Question: I have a dataset (df) with 111 data points that are assigned to three categorical classes labelled "Acoustic", "Visual" and "Both".
'''
bft swell depth dist boats type
1 1 1.0 10 <PHONE> 0 Acoustic
2 1 2.0 13 <PHONE> 0 Acoustic
3 1 0.5 10 <PHONE> 0 Acoustic
4 2 0.5 16 2.<PHONE> 2 Acoustic
5 2 0.5 14 2.<PHONE> 0 Acoustic
6 1 0.5 15 2.<PHONE> 0 Acoustic
'''
And I have five feature parameters that I want to use to cluster these classes. The data doesn't cluster well, and I can see this via a scatter plot (and that's okay) but when I try to colour code these plots, it returns blank plots.
Even if they don't cluster well, I feel like it should still plot the colours. Im new to this so Im probably missing something.
Could someone help me out please?
Below is the code Im using and Im also attaching a picture of my scatter plot w/o colour.
'''
df <- porpoise[,c("bft", "swell", "depth", "dist", "boats", "type")]
pairs(df[,1:5], pch = 15, lower.panel = NULL)
my_cols <- c("#00AFBB", "#E7B800", "#FC4E07")
pairs(df[,1:5], pch = 19, cex = 0.5,
col = my_cols["type"],
lower.panel=NULL)
'''
When I tried to do a trial cluster analysis on this dataset, the same thing happens but I get this warning after I run the det_col line "NAs introduced by coercion"
'''
df2 <- df[,-6]
detection_type <- df[,6]
library(colorspace)
det_col <- rev(rainbow_hcl(3))[as.numeric(detection_type)]
'''
I feel this has something to do with the plots not being able to get colour coded (if this helps to solve the mystery).
Thanks
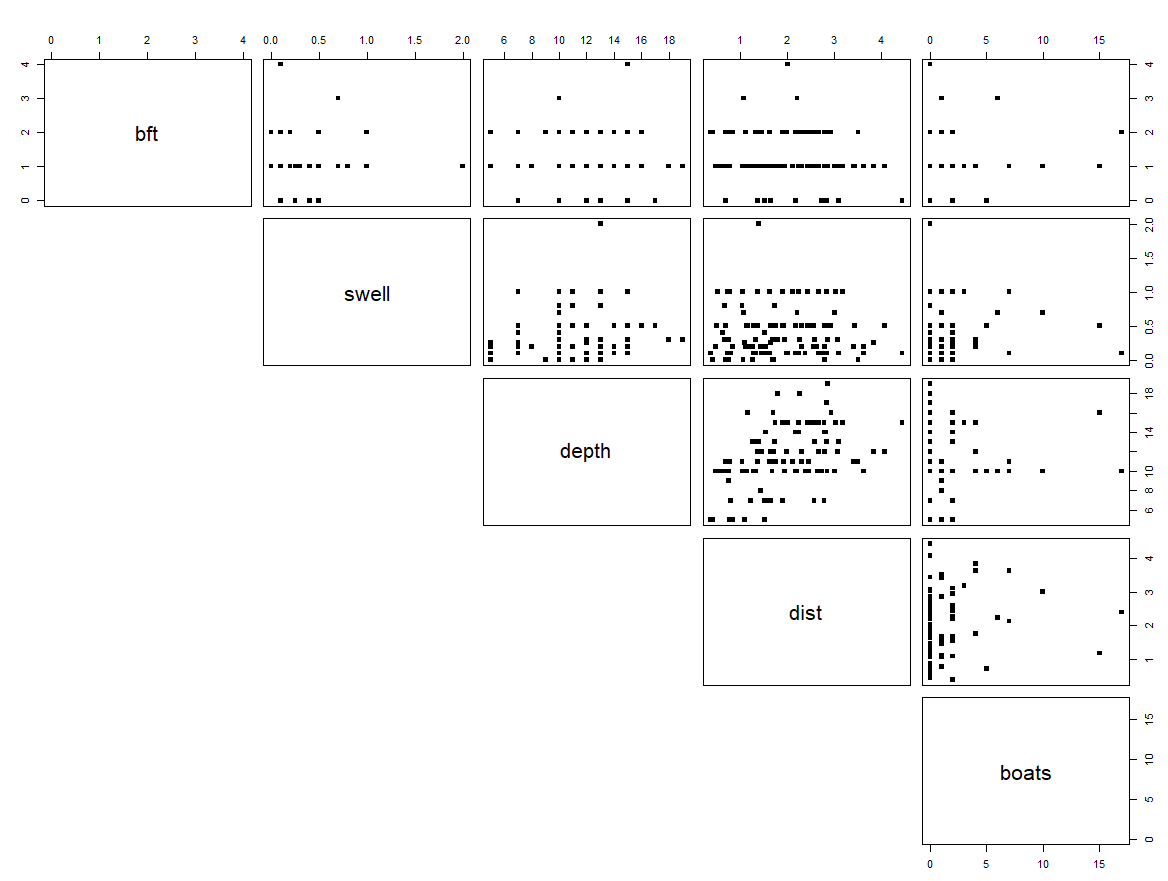
Answer: Try adding a column which gives each type a color of your my_cols and assign that column to 'col' in 'pairs' like this:
'''
porpoise <- read.table(text = "bft swell depth dist boats type
1 1 1.0 10 <PHONE> 0 Acoustic
2 1 2.0 13 <PHONE> 0 Acoustic
3 1 0.5 10 <PHONE> 0 Acoustic
4 2 0.5 16 2.<PHONE> 2 Acoustic
5 2 0.5 14 2.<PHONE> 0 Acoustic
6 1 0.5 15 2.<PHONE> 0 Acoustic", header = TRUE)
df <- porpoise[,c("bft", "swell", "depth", "dist", "boats", "type")]
pairs(df[,1:5], pch = 15, lower.panel = NULL)
'''

'''
my_cols <- c("#00AFBB", "#E7B800", "#FC4E07")
library(dplyr)
df <- df %>%
mutate(color = case_when(type == "Acoustic" ~ my_cols[1],
type == "Visual" ~ my_cols[2],
type == "Both" ~ my_cols[3]))
pairs(df[,1:5], pch = 19, cex = 0.5,
col = df$color,
lower.panel=NULL)
'''

<URL>
Please note: It only shows one color, because you only shared the type "Acoustic".